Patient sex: M
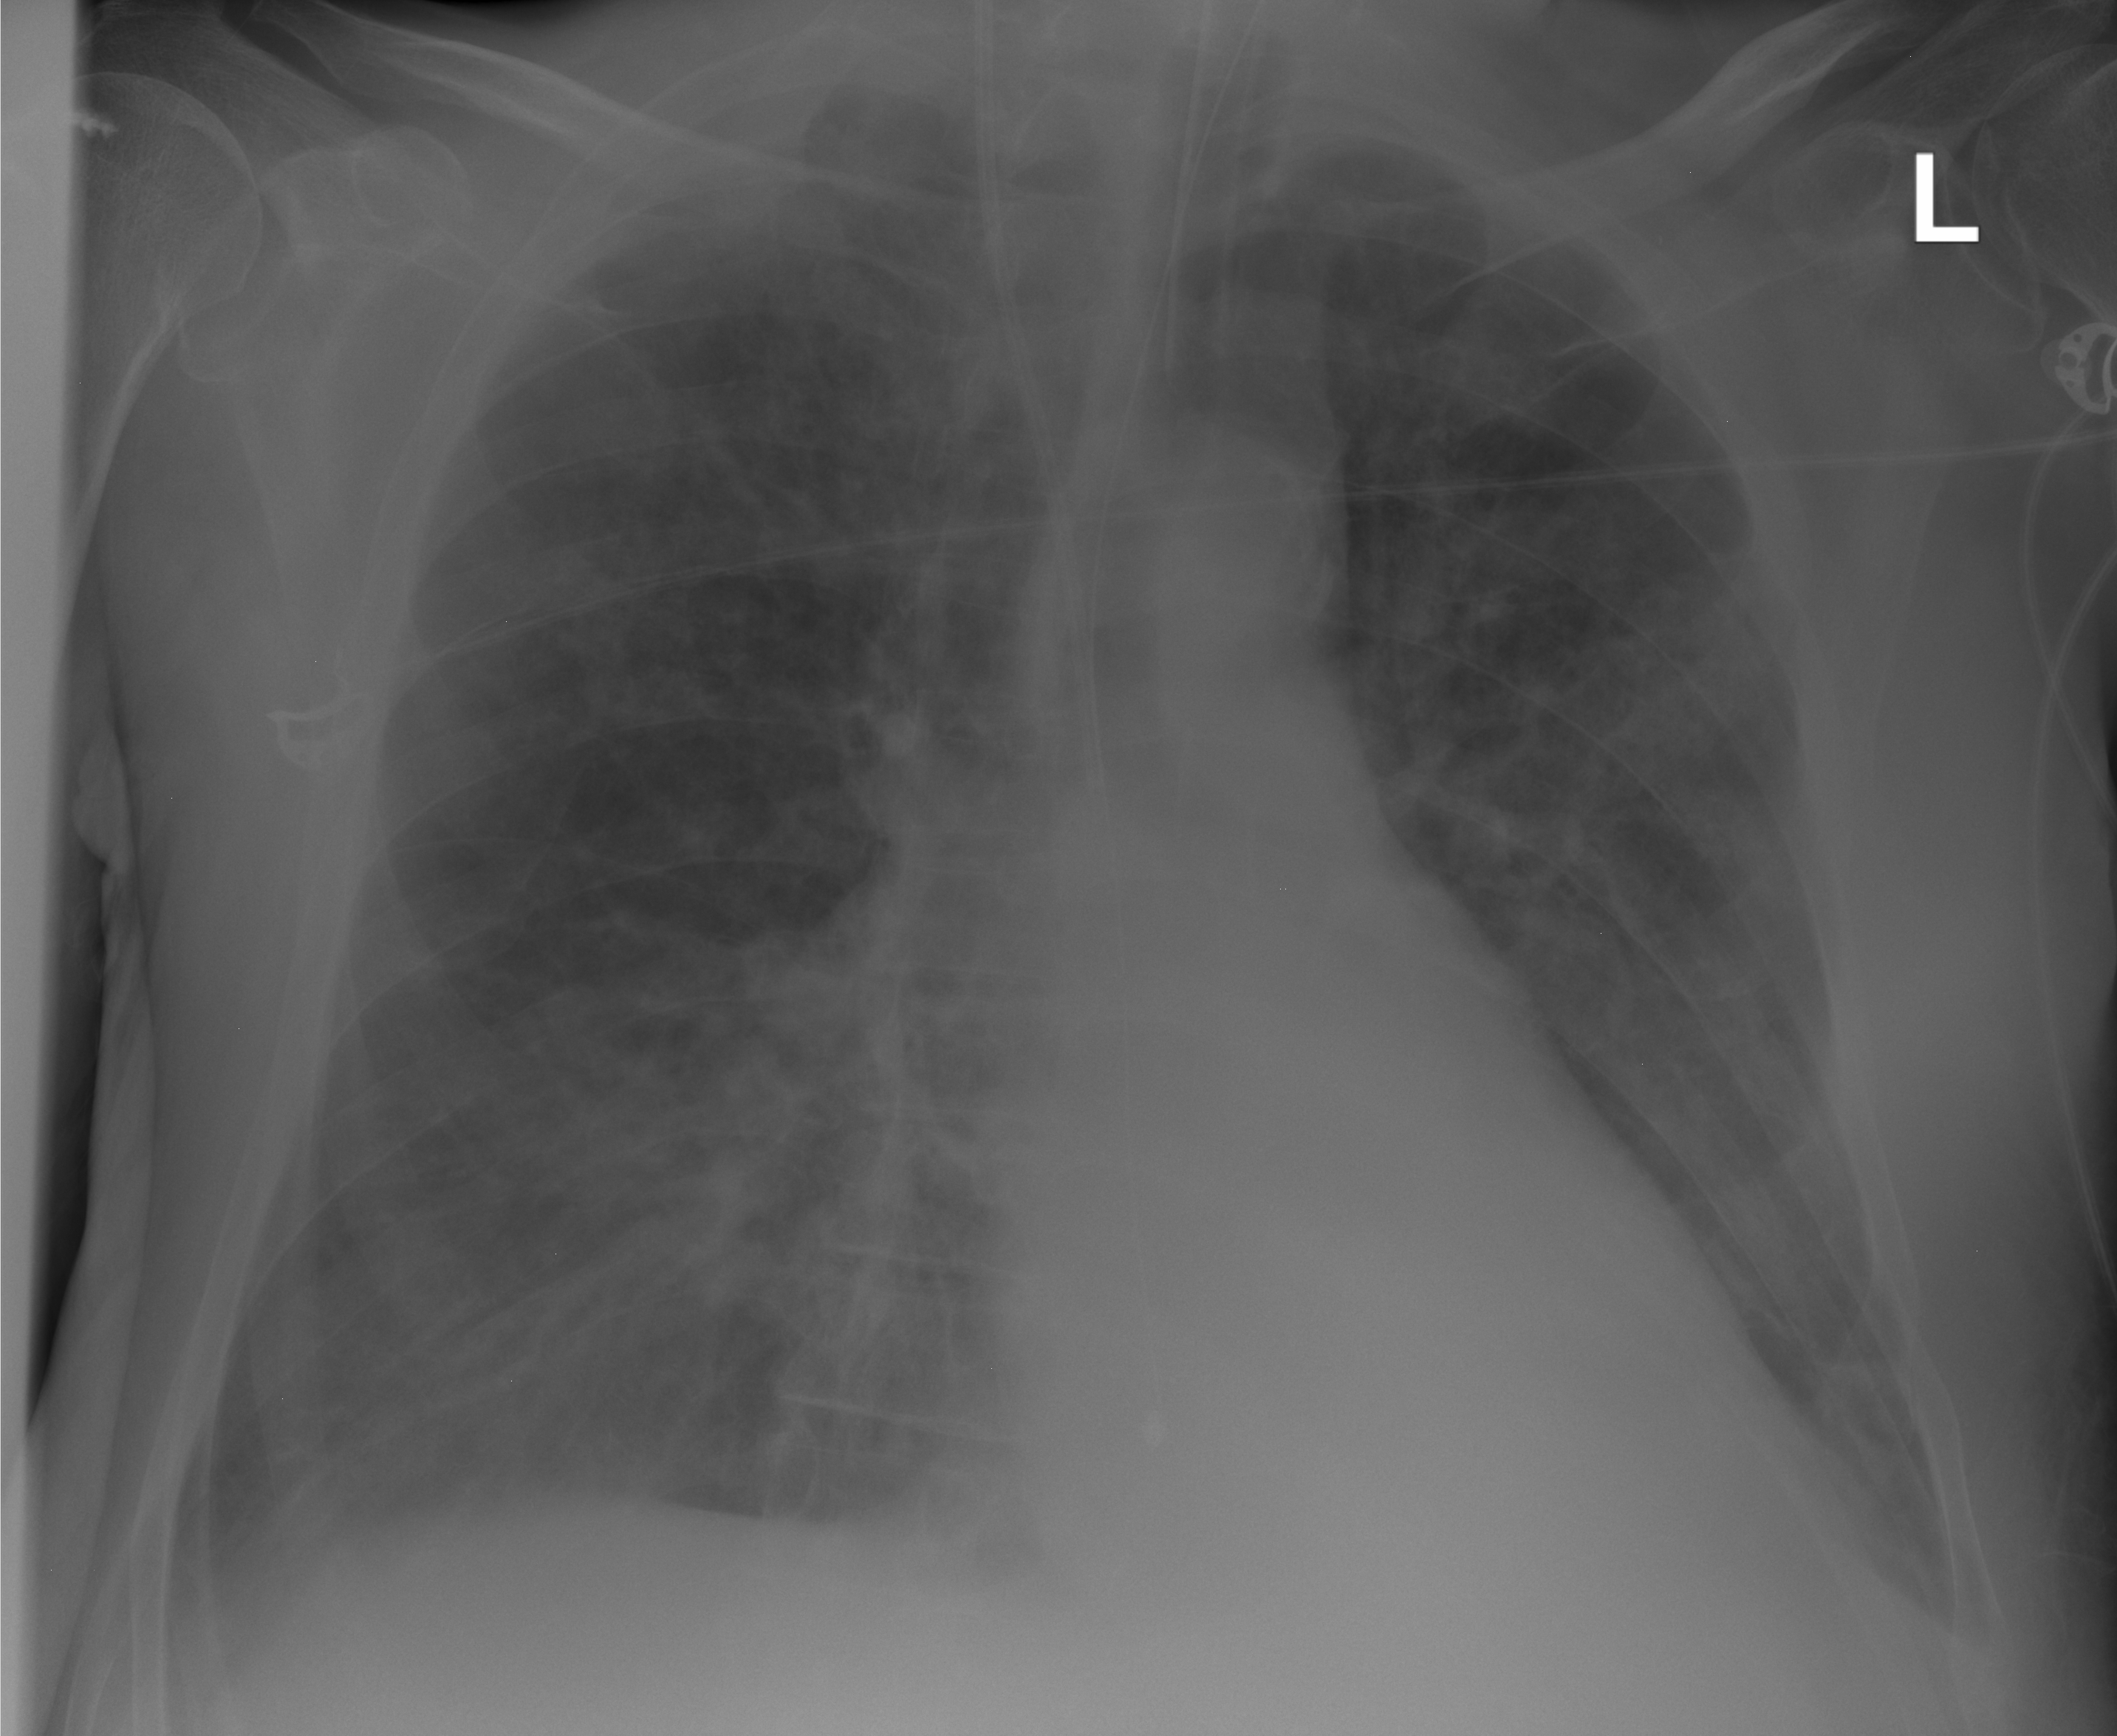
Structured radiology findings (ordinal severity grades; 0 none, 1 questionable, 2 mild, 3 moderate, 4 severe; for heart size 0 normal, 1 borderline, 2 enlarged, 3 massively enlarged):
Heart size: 0
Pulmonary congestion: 2
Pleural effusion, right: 2
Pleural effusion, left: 2
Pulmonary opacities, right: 2
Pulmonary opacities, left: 2
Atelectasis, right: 0
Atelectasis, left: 0